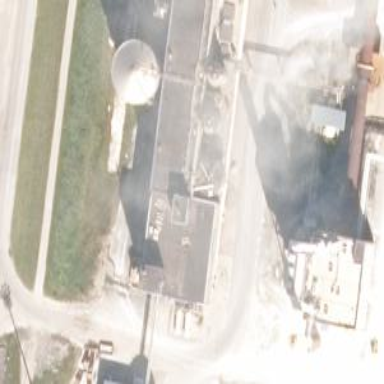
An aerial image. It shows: Industrial building.